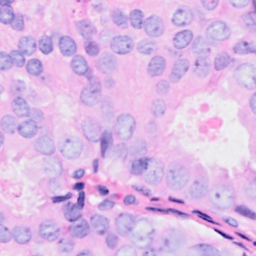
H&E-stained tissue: Breast